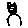
Label: cat